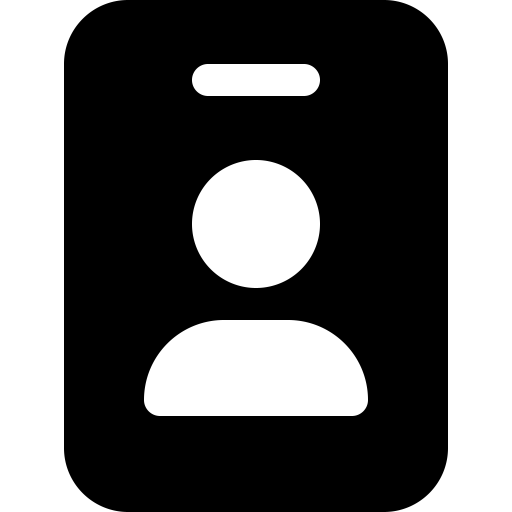
Tags: icon, FontAwesome, fa-icon, solid, id, badge